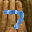
Label: 7